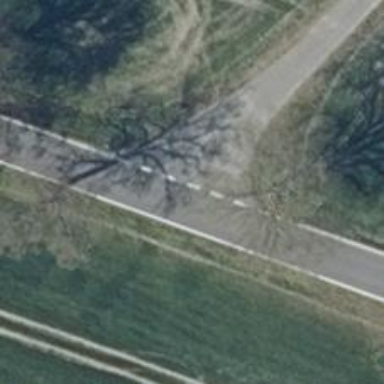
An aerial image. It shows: Secondary road with asphalt surface.